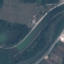
Land use / land cover class: River